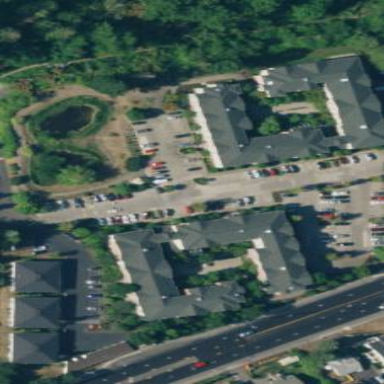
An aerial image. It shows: Residential area with apartments.